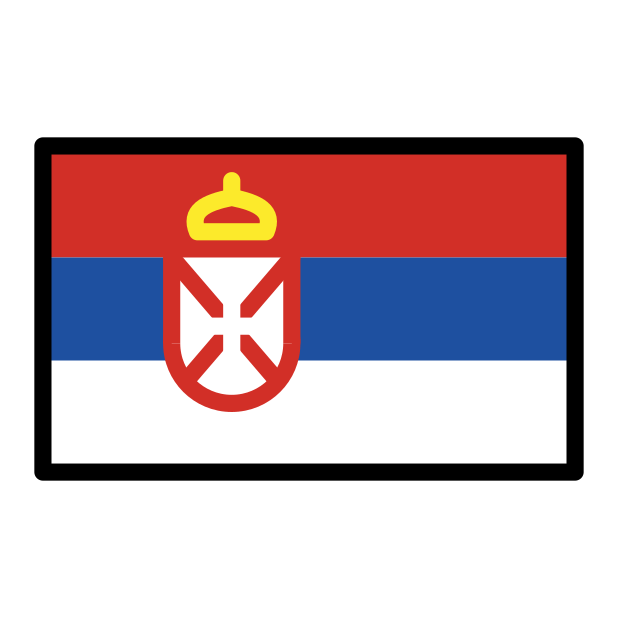
flag: Serbia